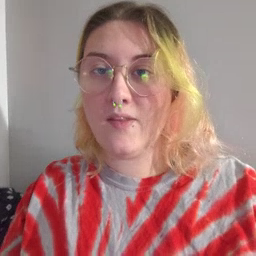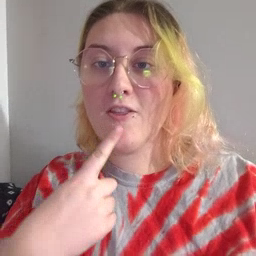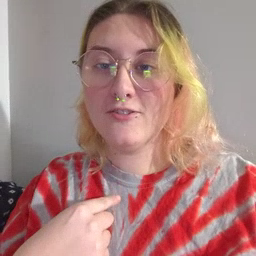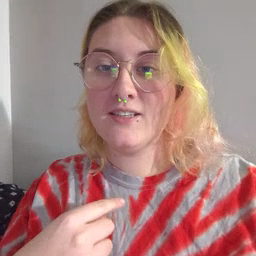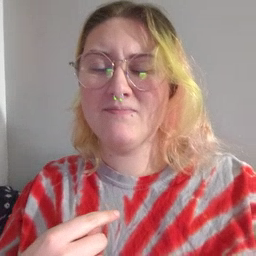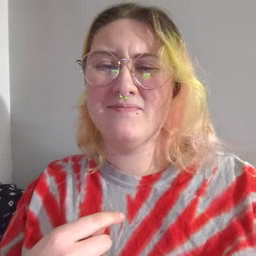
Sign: thirsty